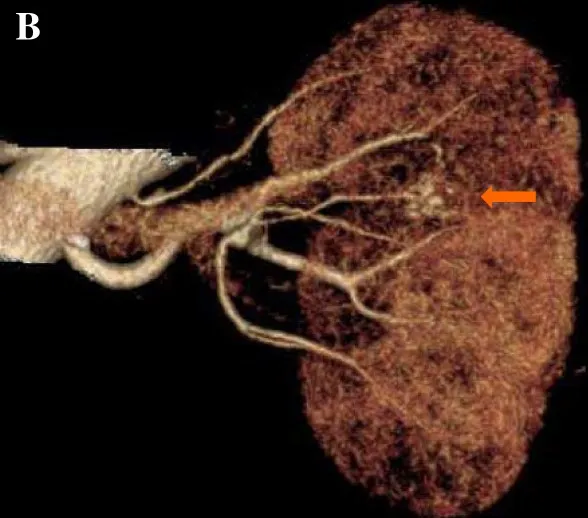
Contrast-enhanced abdominal computed tomography. . Threedimensional construction).
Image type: radiology (ct)